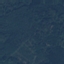
Land use / land cover class: Forest